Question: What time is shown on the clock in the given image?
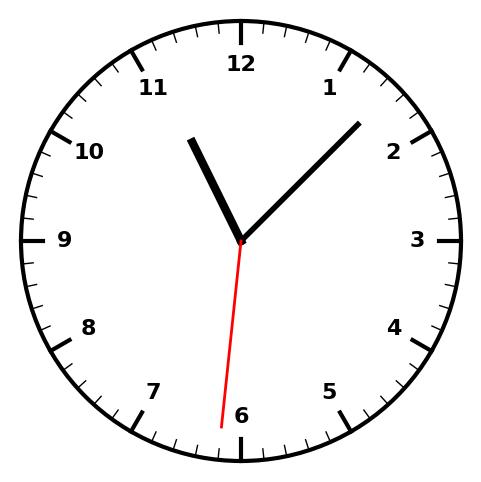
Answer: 11:07:31